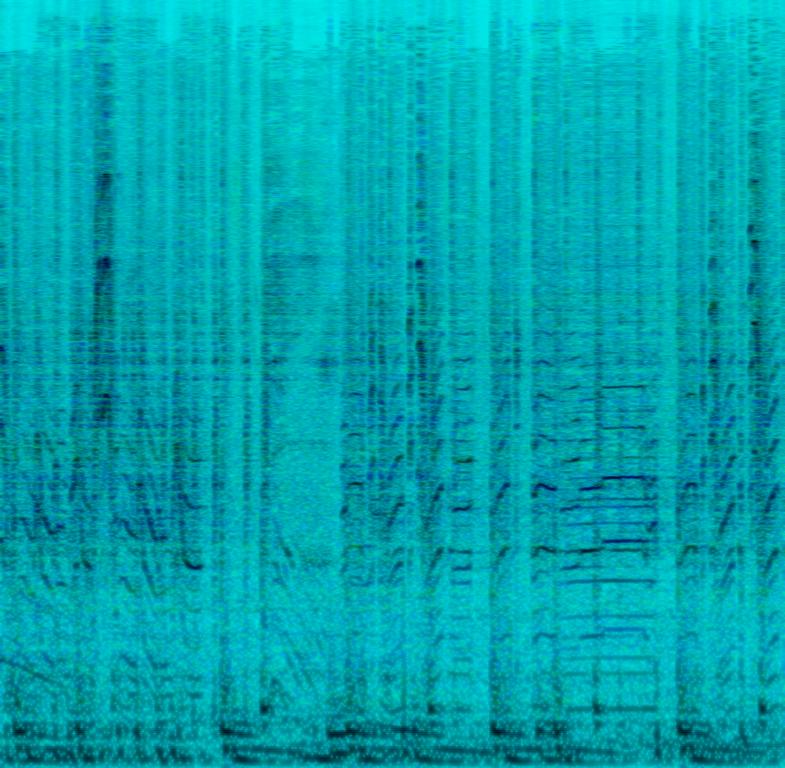
The music excerpt features a kind of vinyl scratch solo. At one point a male voice intervention can be heard that's similar to the sound one makes when he's being punched in the stomach. In the background a drum beat runs in loop.